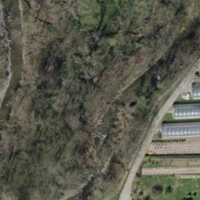
EUNIS habitat code: 41
Species observed at this site:
Bellis perennis
Salix alba